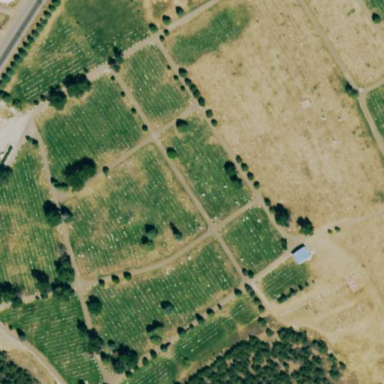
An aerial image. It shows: Cemetery.